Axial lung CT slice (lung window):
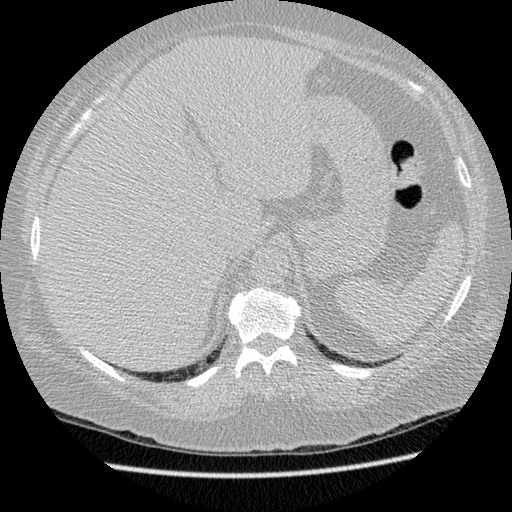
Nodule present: no